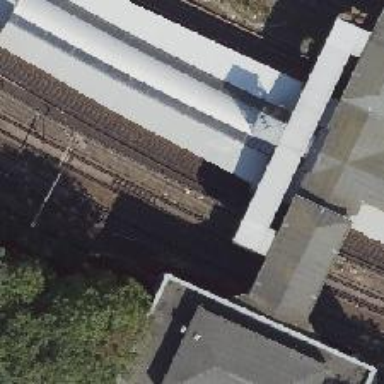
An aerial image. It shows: Rail track with contact lines for electrification. The railway is ballastless.